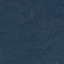
Land use / land cover class: Forest